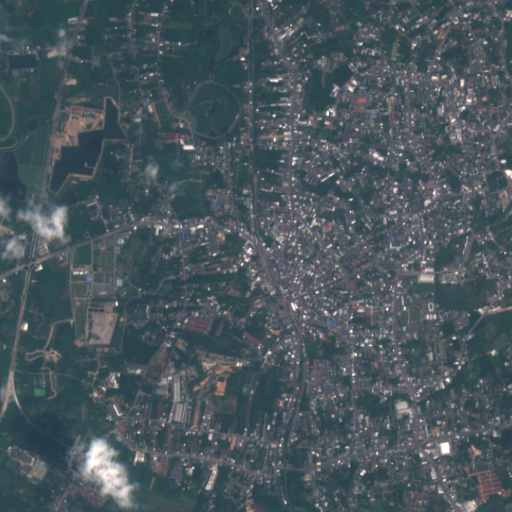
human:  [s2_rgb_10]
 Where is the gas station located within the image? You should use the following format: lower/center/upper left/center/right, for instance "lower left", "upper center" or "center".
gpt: The gas station is located in the lower right of the image.
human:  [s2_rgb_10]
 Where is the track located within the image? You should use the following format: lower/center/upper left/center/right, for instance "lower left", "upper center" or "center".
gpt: The track is located in the center right of the image.
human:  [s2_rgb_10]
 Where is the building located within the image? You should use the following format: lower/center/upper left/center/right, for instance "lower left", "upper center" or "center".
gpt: There is no building in the image.